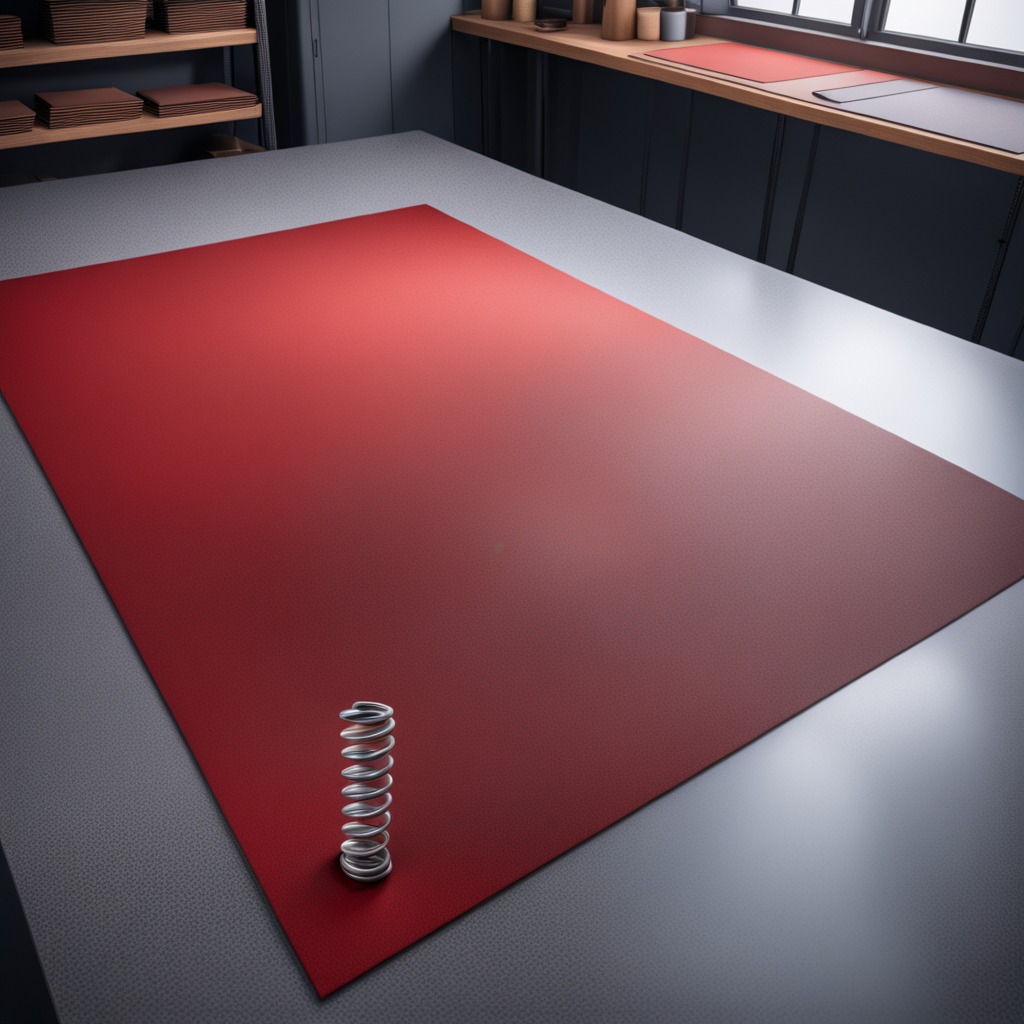
A coiled metal spring lies on a clean granite tabletop covered with a red rubber mat inside a workshop under bright overhead lighting crisp shadows high clarity worn but beneath the mat